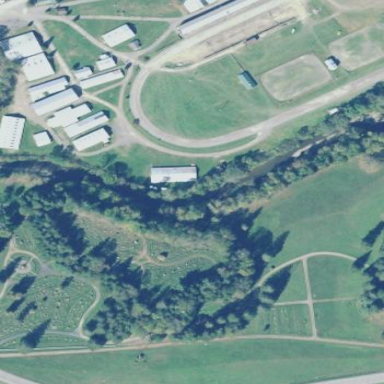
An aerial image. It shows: Cemetery.